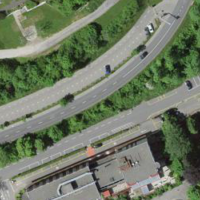
EUNIS habitat code: 55
Species observed at this site:
Daucus carota
Mentha spicata
Aruncus dioicus
Verbascum thapsus